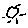
Label: sun